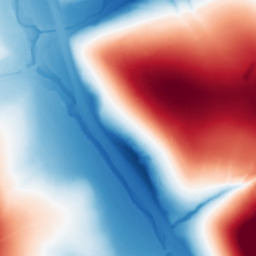
Category: classical
Decomposition family: gaussian
Decomposition parameters: sigma: 100
Upsampling method: quintic
Upsampling parameters: scale: 8
Upsampling scale: 8